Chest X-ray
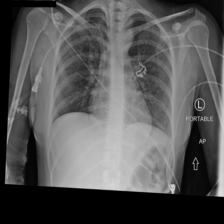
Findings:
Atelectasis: negative
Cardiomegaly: negative
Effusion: negative
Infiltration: positive
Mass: negative
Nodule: positive
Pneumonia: negative
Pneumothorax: negative
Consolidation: negative
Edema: negative
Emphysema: negative
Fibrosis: negative
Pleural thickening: negative
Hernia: negative